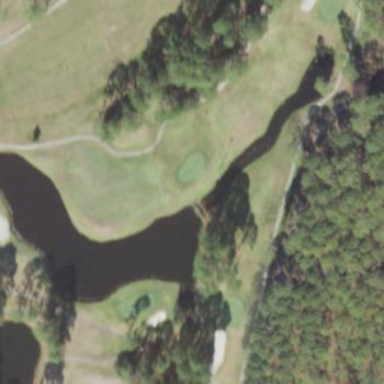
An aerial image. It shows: Water hazard in golf course. The hazard is natural water feature.